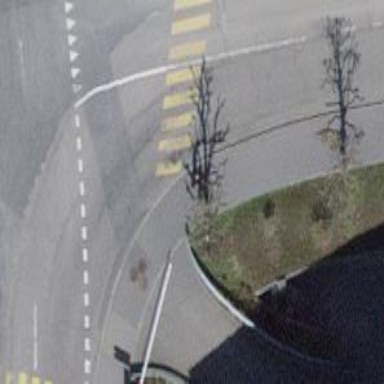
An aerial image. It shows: Kerb serving as barrier.